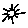
Label: sun